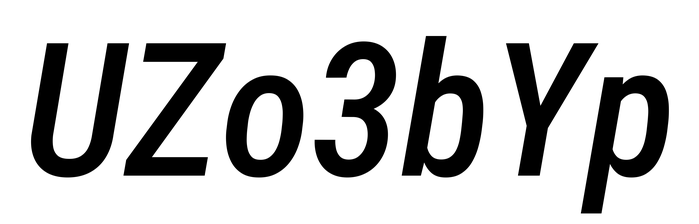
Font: Roboto-Italic_Condensed_Medium_Italic